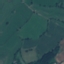
Land use / land cover class: Pasture